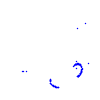
Particle: pion